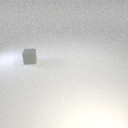
small gray rubber cube